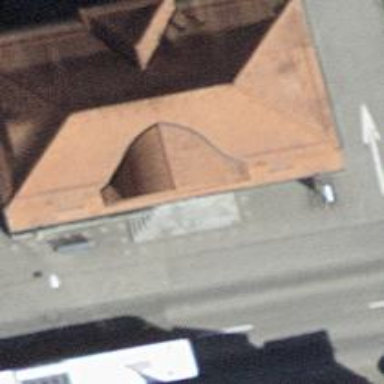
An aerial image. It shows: Bank.